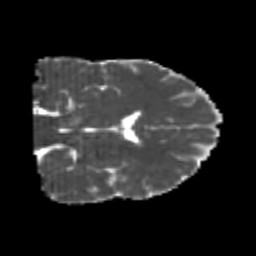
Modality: MD
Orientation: coronal
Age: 23
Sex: male
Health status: healthy
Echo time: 0.074 s